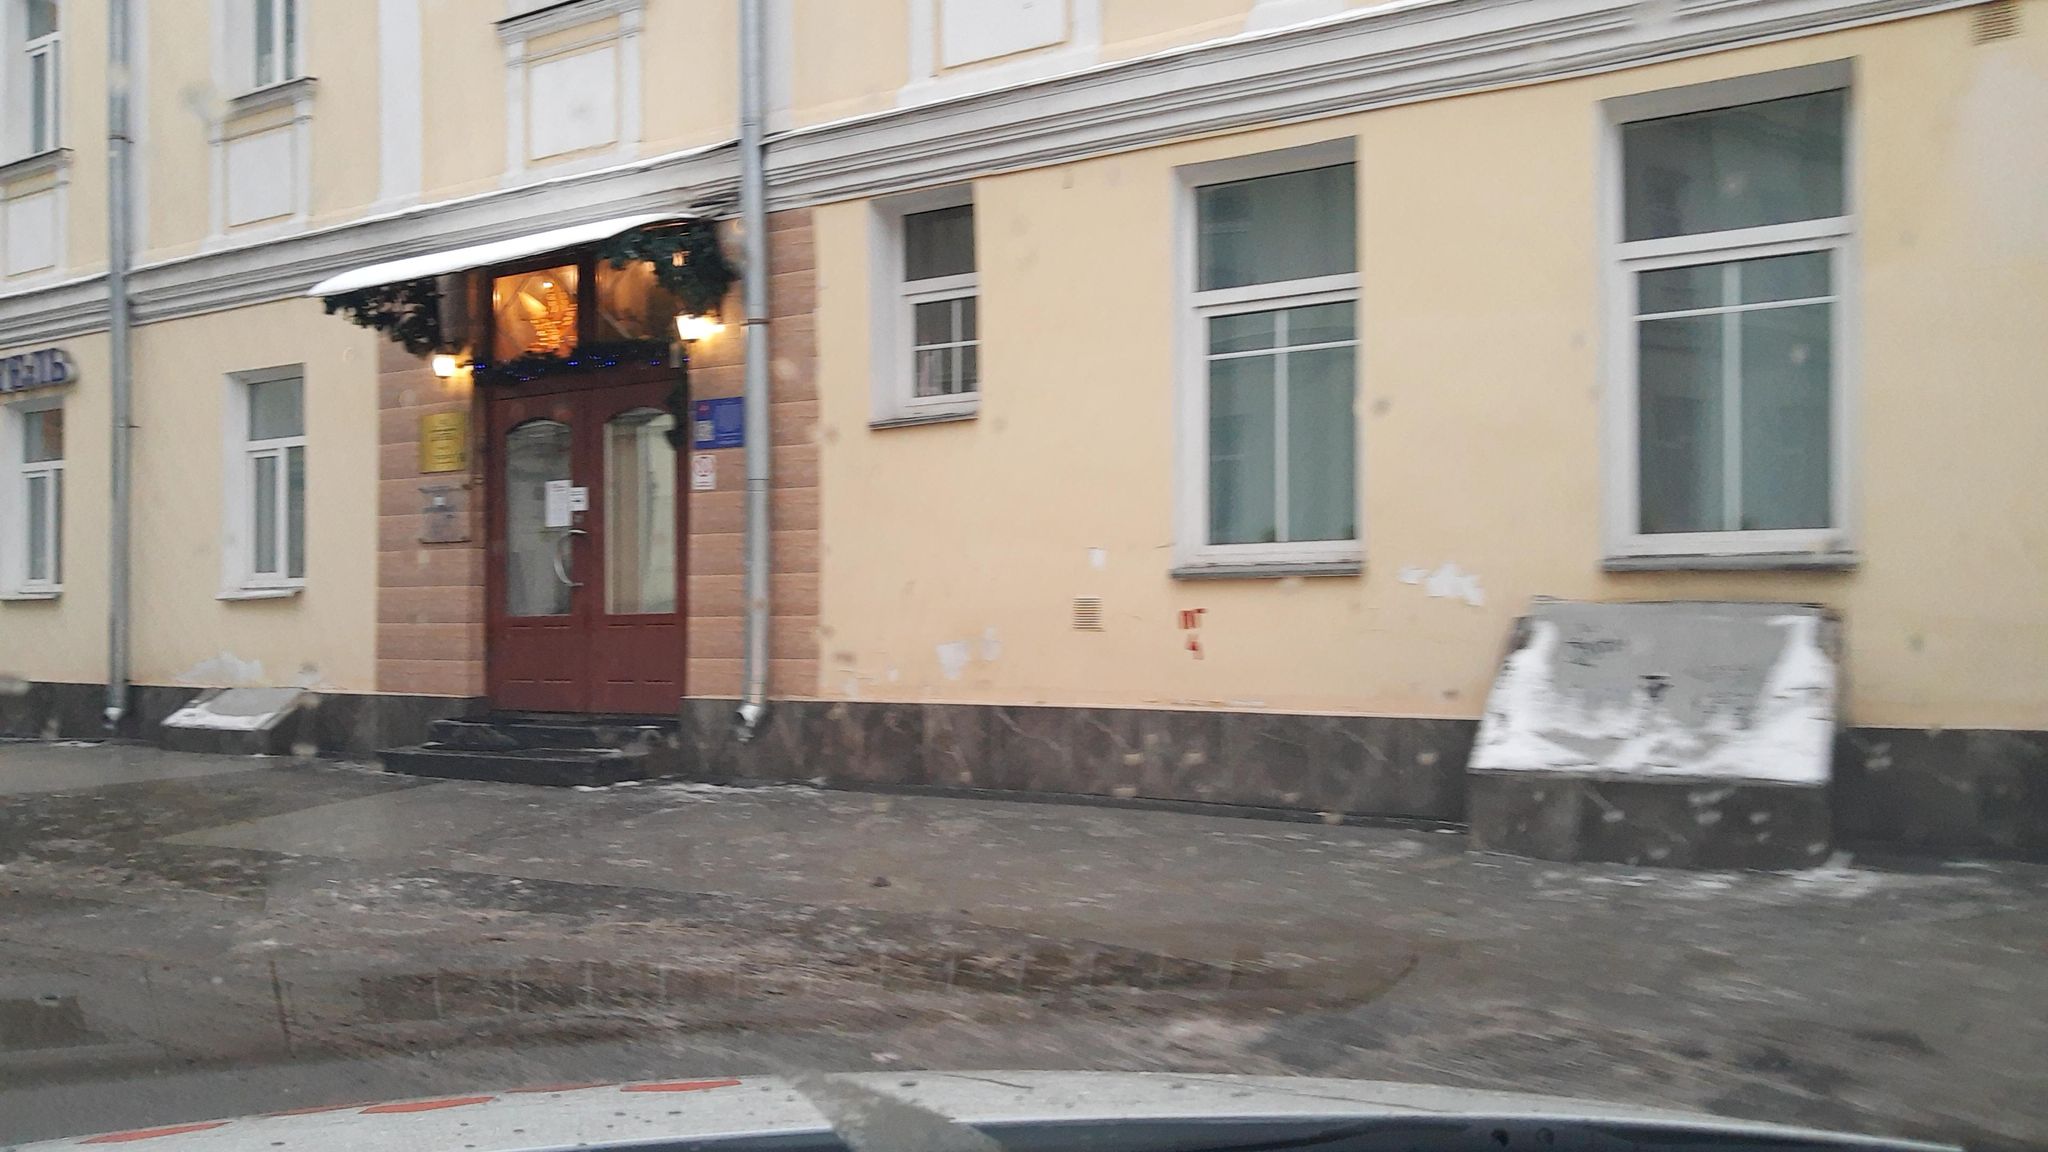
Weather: snowy
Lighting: day
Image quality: slightly poor
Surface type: driving surface
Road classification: footway
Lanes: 2
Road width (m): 3.6
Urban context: urban centre
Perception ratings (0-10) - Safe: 0.81, Lively: 4.75, Beautiful: 1.35, Boring: 3.71, Depressing: 6.3, Wealthy: 8.7